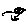
Label: bird